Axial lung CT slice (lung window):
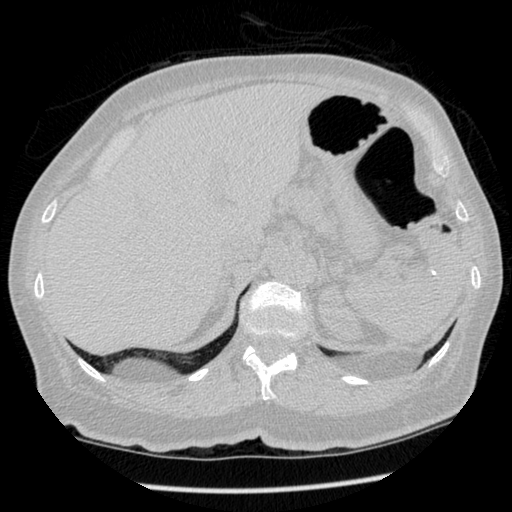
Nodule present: no